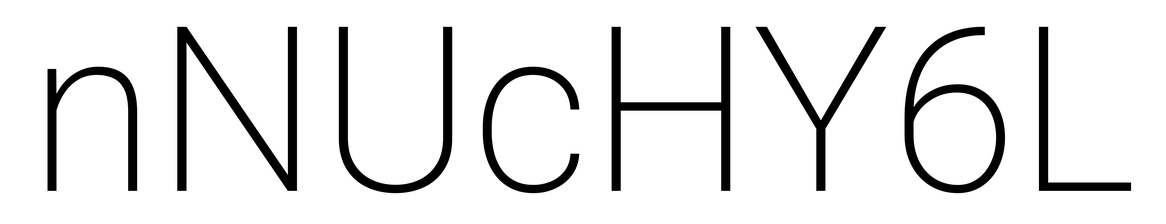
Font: Roboto_ExtraLight